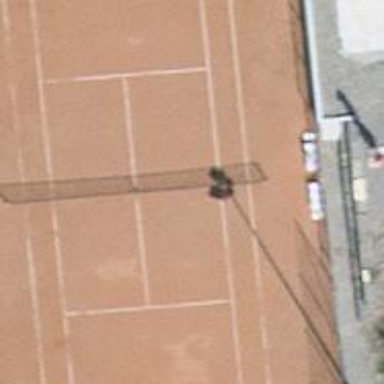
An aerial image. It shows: Tennis court on the leisure land pitch.